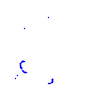
Particle: proton